Question: I am familiar with 8051 C programming .Now I want to learn ARM cortex M3 programming . I have STM32F103C8T6 development board with ARM Cortex M3 Processor, it's programmer and Keil compiler.I want to do small projects with it for example blinking LEDs ,SPI and I2C programming etc. I am having little knowledge about arm architecture . Many people on blogs say directly start programming instead of reading architecture or reading hundred pages ARM datasheet. I don't understand how is it possible.
So what should be my first step?
1. Should I read datasheet of STM32F103C8T6 or ARM Cortex M3 user manual?
2. 8051 and ARM programming has much difference. In 8051 ,we don't need to add library/header files. In ARM we need to add many library/header files. Suppose I want to do blinky program or learn SPI/I2C communication. In KEIL Compiler or STM CubeMX, these header files are already there .But if I wish do it everything (writing header file codes for peripheral,i/o ports, SPI/I2C protocol codes) from scratch by myself,is it really possible ? If yes, what should I do for it?
I am very much confused and frustrated as I have not find proper person yet to guide me regarding it

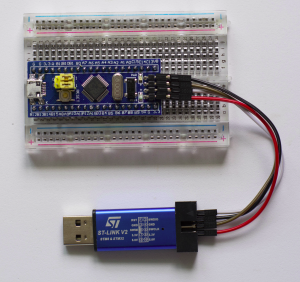
Answer: It is possible (i.e. to start without detailed knowledge of datasheets and reference manuals) if you utilise existing library code to deal with architectural, start-up and peripheral driver issues. For ARM Cortex-M and STM32 specifically those might include (at various levels of abstraction and scope):
- <URL>
Often also commercial tool vendors (such as Keil, IAR, Rowley, Green Hills) provide example projects and driver libraries and middleware to get you started - often for specific development boards.
That is perhaps where your perception that for ARM programming you
>
You don't need to at all - but they are more complex parts than 8051 with extensive and complex peripheral sets that differ between parts and vendors, and you can save a great deal of time and effort by utilising such libraries.
Note that the ARM Cortex-M core itself does not include the microcontroller peripherals and outside of the CPU and the NVIC interrupt controller, and on some higher-end parts the FPU, everything is vendor specific and differs widely between vendors - that is why you need to either understand the vendor documentation, or leverage chip or tool vendor or community provided libraries.
If you want to fully understand the Cortex-M or the STM32 and get the most out of them, then there is no substitute for reading the reference material, but it is by no means necessary just to get started.
If you want an easier to Cortex-M than the ARM reference material, then Joseph Yiu's <URL>.
The chip vendor's reference manual, which will describe the vendor specific features such as memory interfaces, memory map, power-management features, flash memory programming, interrupt mapping, and hardware peripherals will be the more useful material perhaps.
For the STM32 specifically there is a somewhat broad guide by Trevor Martin of Hitex: <URL>, just one of several publications by Trevor that may be useful.